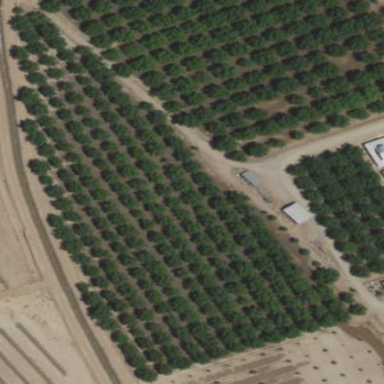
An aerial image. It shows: Orchard.